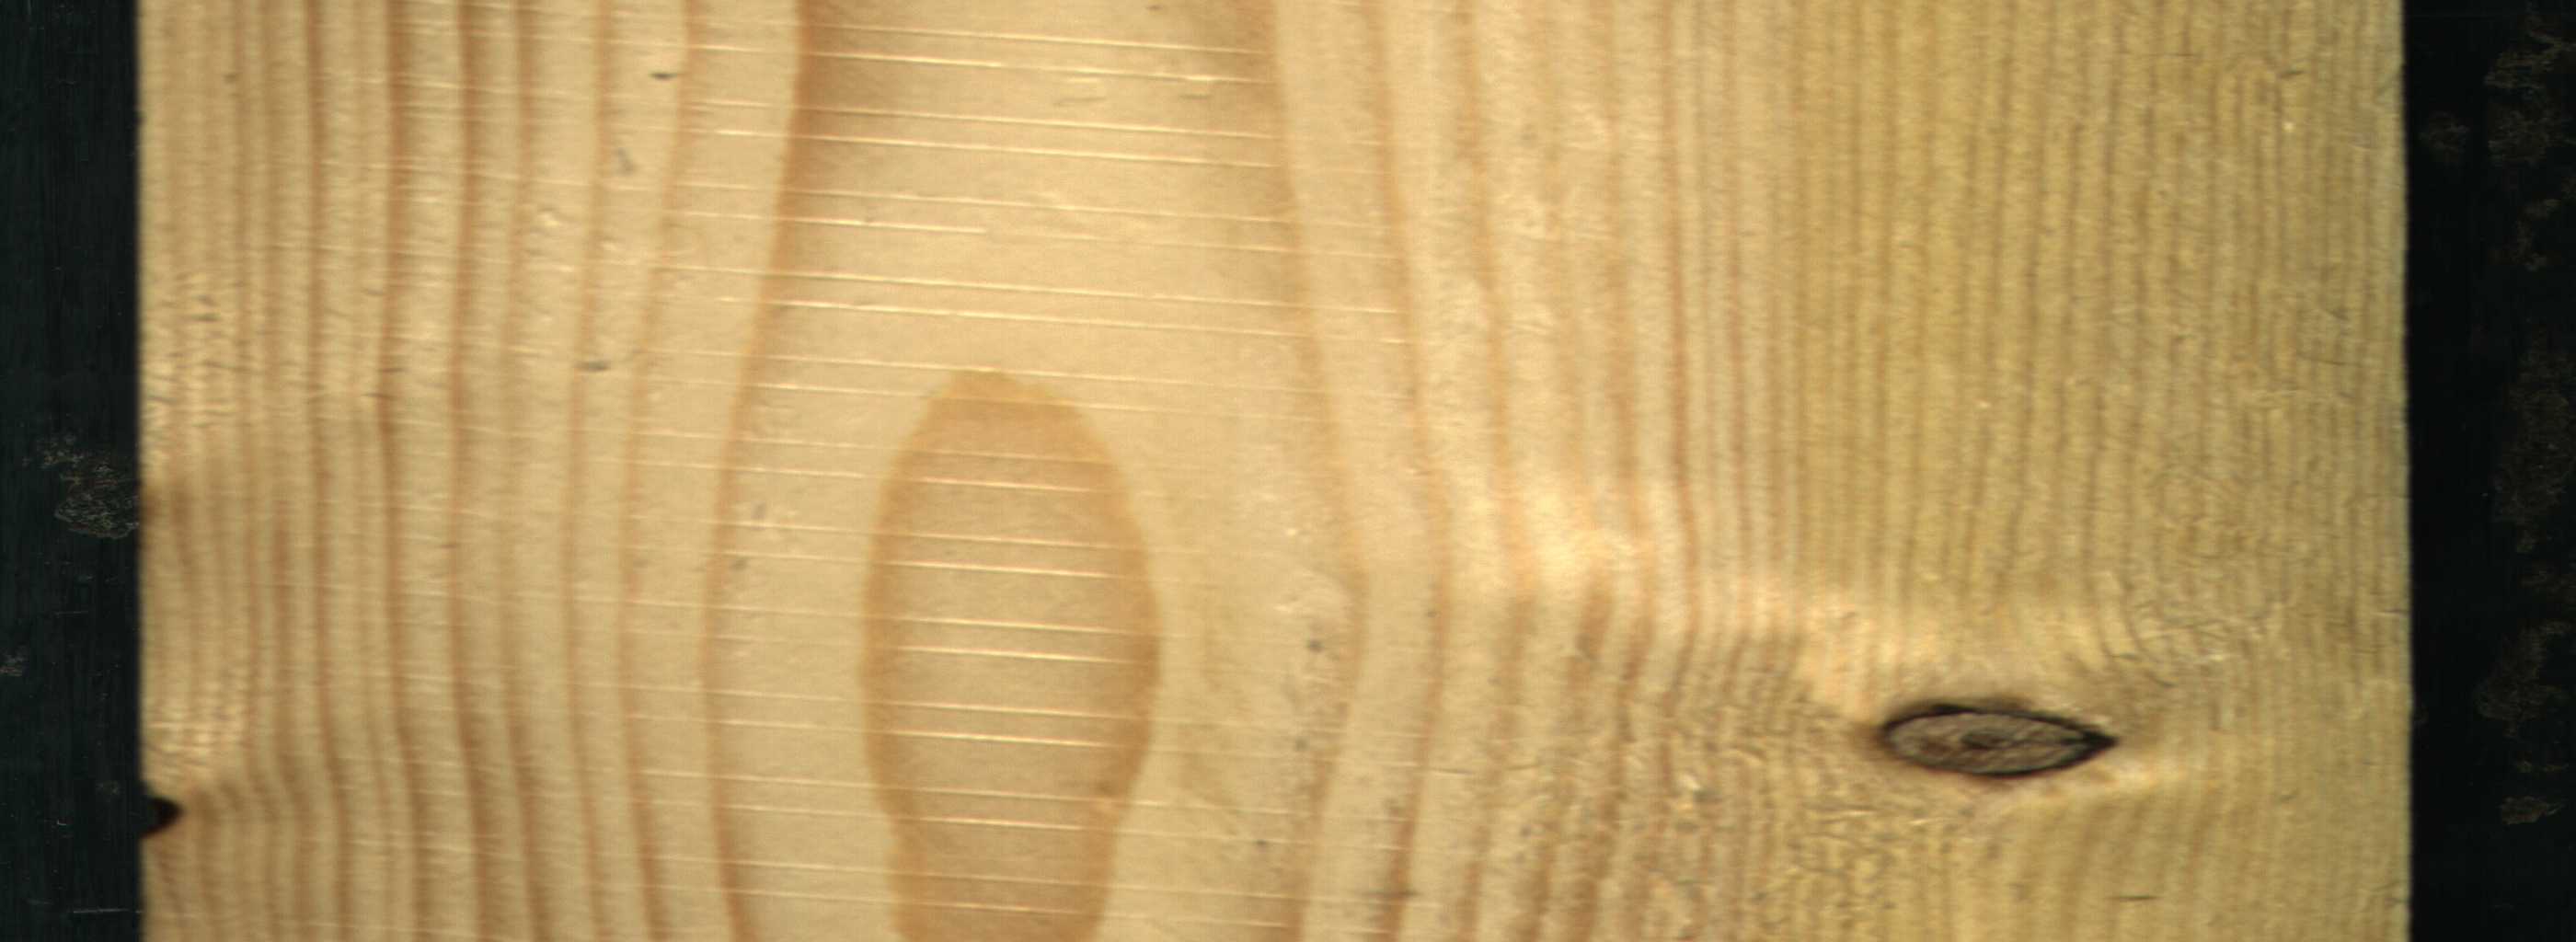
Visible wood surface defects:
Knot_missing
Dead_Knot